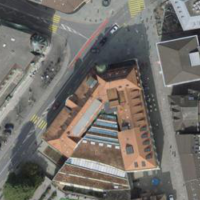
EUNIS habitat code: 54
Species observed at this site:
Cyanistes caeruleus
Sturnus vulgaris
Fringilla coelebs
Passer domesticus
Aegithalos caudatus
Sequoiadendron giganteum
Jynx torquilla
Coloeus monedula
Sylvia atricapilla
Turdus merula
Columba palumbus
Phylloscopus collybita
Egretta garzetta
Parus major
Upupa epops
Milvus milvus
Milvus migrans
Pica pica
Corvus corax